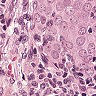
Metastatic tissue present: yes